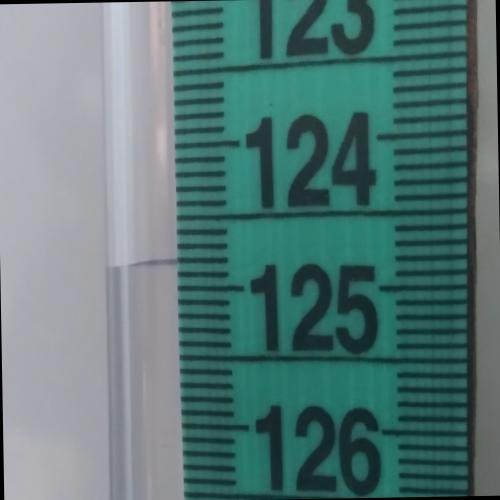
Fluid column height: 124.8 cm